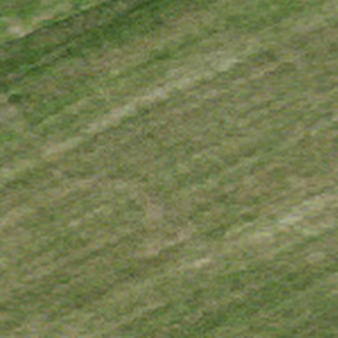
Label: other